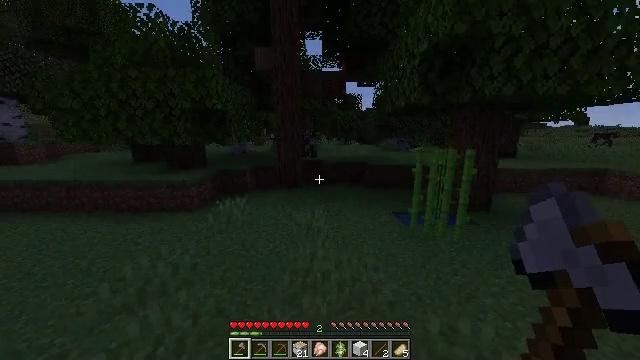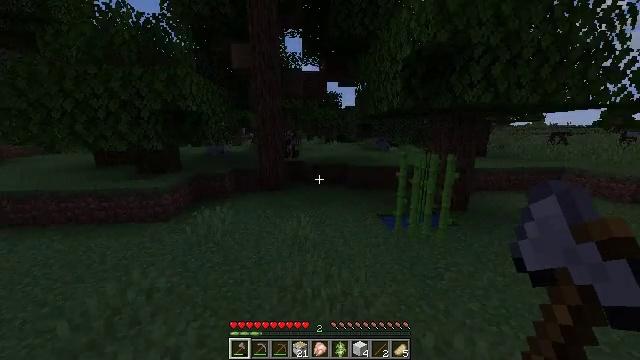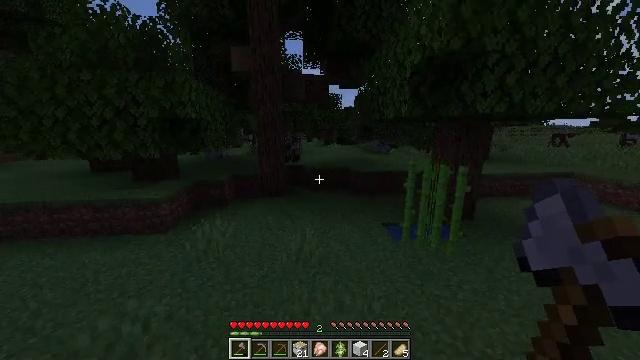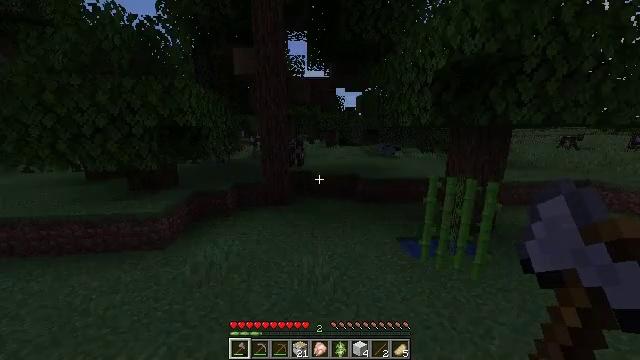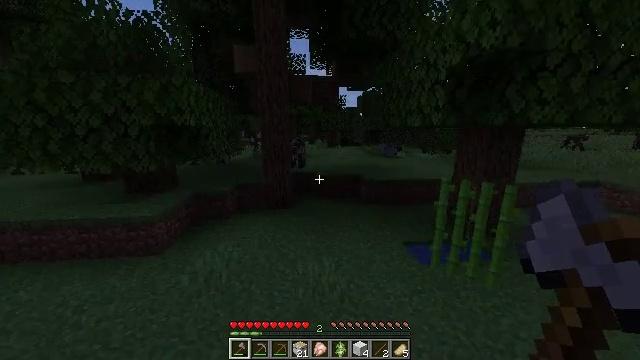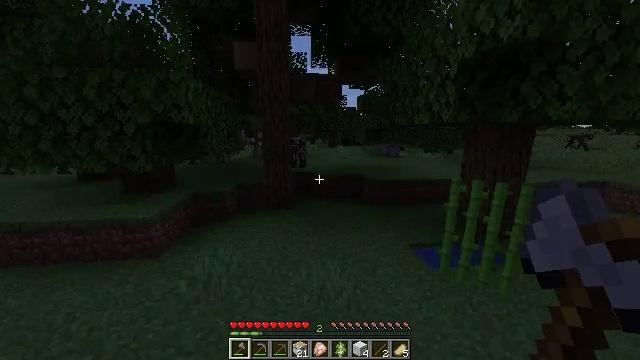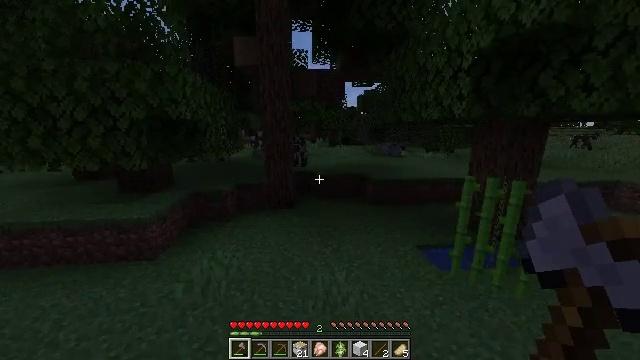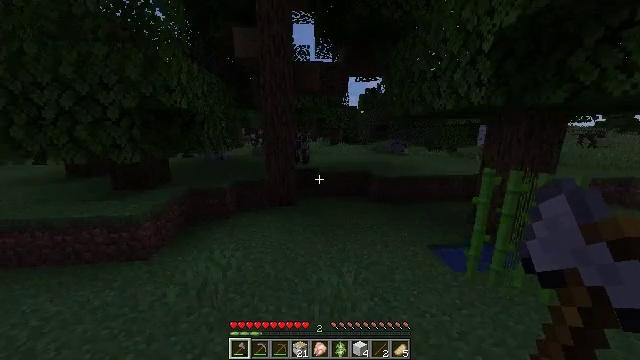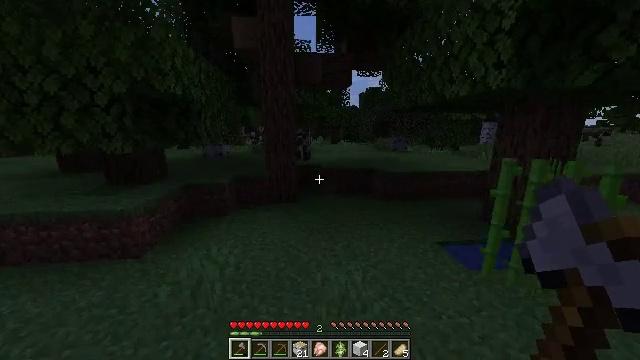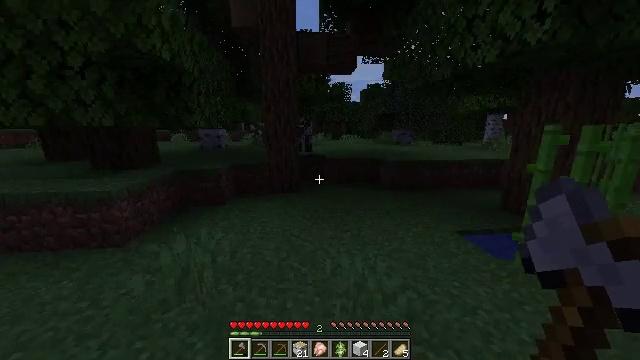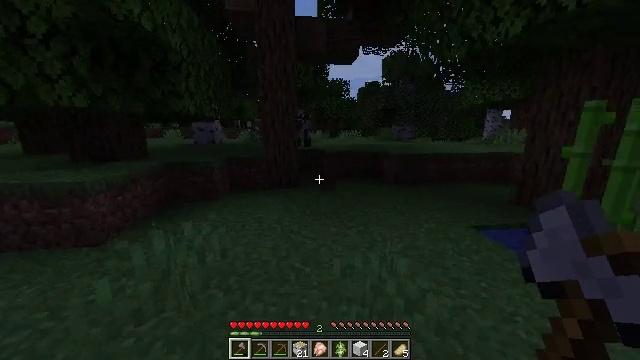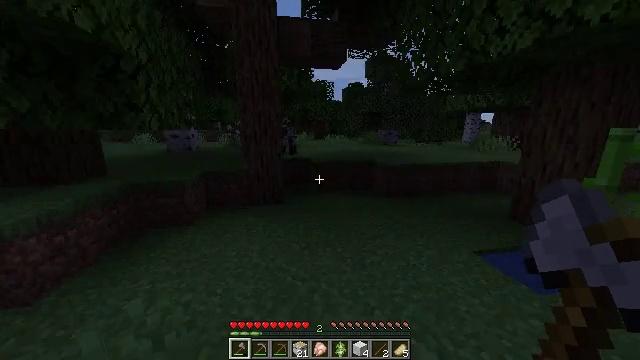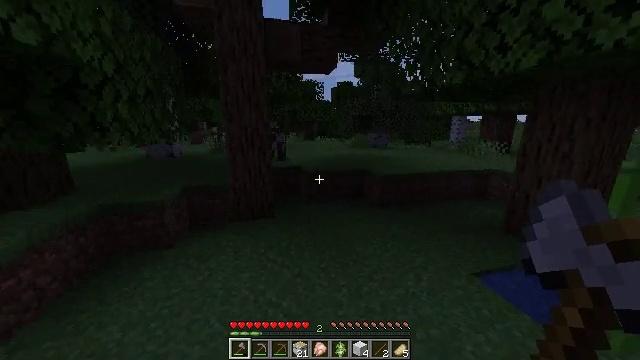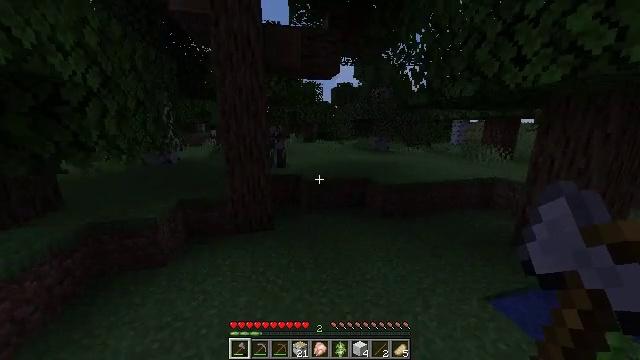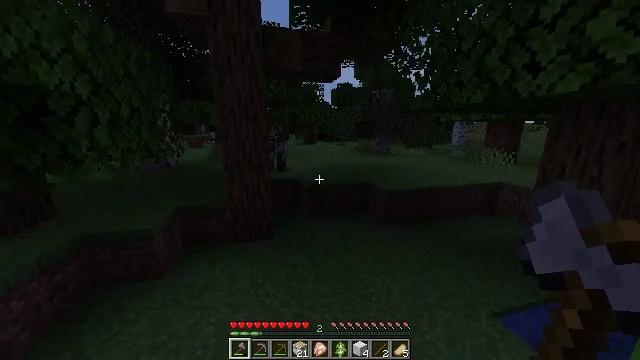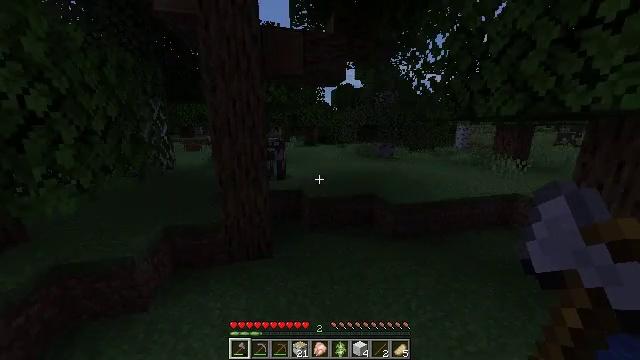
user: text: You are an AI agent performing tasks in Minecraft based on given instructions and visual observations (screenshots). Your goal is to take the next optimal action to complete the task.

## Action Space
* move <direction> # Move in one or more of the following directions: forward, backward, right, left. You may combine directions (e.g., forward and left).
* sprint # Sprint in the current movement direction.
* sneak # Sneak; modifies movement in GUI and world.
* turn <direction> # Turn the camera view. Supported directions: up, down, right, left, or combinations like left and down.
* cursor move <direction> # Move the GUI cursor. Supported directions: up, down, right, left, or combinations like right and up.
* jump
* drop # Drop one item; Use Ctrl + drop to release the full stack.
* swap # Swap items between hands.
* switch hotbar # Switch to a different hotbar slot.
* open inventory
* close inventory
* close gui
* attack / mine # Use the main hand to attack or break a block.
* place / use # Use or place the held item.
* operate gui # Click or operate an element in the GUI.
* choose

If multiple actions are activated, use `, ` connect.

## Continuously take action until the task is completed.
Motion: motion action
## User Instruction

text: Combat the cow.
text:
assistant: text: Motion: move forward, sprint, turn right, jump
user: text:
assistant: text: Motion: move forward, sprint, jump
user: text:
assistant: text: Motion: move forward, sprint, jump
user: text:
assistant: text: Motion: move forward, sprint, jump
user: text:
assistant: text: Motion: move forward, sprint, jump
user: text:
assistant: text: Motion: move forward, sprint, jump
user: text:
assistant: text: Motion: move forward, sprint, jump
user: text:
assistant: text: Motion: move forward, sprint, jump
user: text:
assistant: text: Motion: move forward, sprint, jump
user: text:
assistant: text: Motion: move forward, sprint, jump
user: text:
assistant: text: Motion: move forward, sprint, turn right, jump
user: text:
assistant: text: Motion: move forward, sprint, turn right, jump
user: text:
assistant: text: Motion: move forward, sprint, jump
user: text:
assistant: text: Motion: move forward, sprint, jump
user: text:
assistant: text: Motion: move forward, sprint, jump
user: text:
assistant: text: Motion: move forward, sprint, jump
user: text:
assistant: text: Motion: move forward, sprint, jump
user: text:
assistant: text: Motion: move forward, sprint
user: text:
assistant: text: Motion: move forward, sprint
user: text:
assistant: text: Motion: move forward and move right, sprint
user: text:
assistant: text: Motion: move forward and move right, sprint, turn left
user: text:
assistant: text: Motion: move forward and move right, sprint, turn left
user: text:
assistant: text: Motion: move forward and move right, sprint, turn left
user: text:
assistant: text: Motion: move forward and move right, sprint, turn left
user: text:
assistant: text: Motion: move forward and move right, sprint, turn left
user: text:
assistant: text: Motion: move forward and move right, sprint, turn left
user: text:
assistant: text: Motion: move forward, sprint, turn left
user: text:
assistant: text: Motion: move forward, sprint
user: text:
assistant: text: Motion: move forward, sprint, turn left, jump
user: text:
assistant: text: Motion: move forward, sprint, turn left, jump